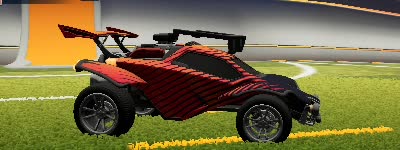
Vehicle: octane